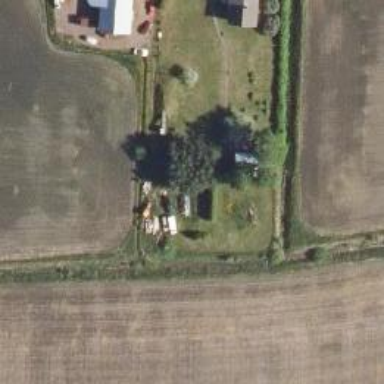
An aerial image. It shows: Farmyard area.